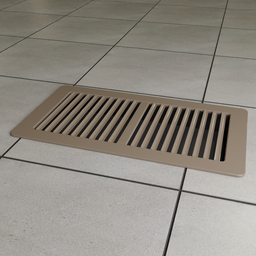
Label: appliances